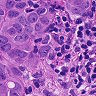
Metastatic tissue present: yes